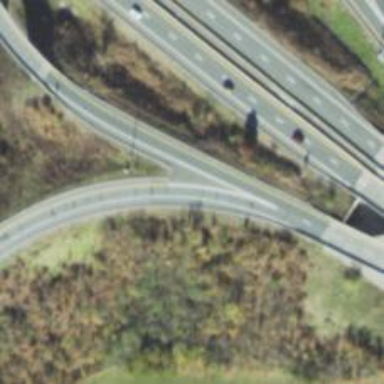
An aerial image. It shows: Motorway link with asphalt surface and embankment.